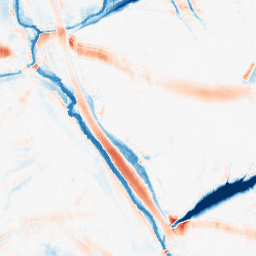
Category: morphological
Decomposition family: morphological_ellipse
Decomposition parameters: operation: average
width: 30
height: 20
Upsampling method: lanczos
Upsampling parameters: scale: 8
Upsampling scale: 8